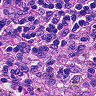
Metastatic tissue present: no